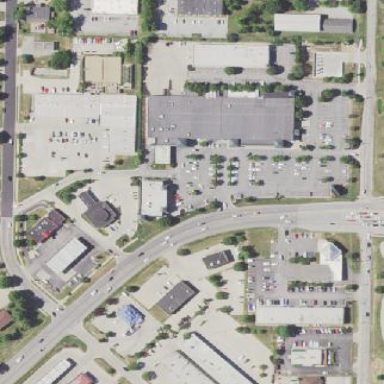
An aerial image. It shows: Parking area designated for customers with surface parking.